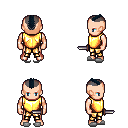
a pixel art fantasy rpg character, male body template, human, light skin, gold chest armor, gold greaves, raven short mohawk hairstyle, white slippers, dagger, four views (front, back, left, right), 2x2 character sprite sheet, small pixel art, hard edges, no anti-aliasing